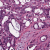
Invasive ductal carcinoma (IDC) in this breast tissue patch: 0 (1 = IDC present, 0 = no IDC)